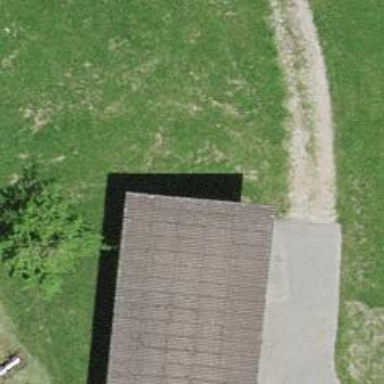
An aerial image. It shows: Shed building.